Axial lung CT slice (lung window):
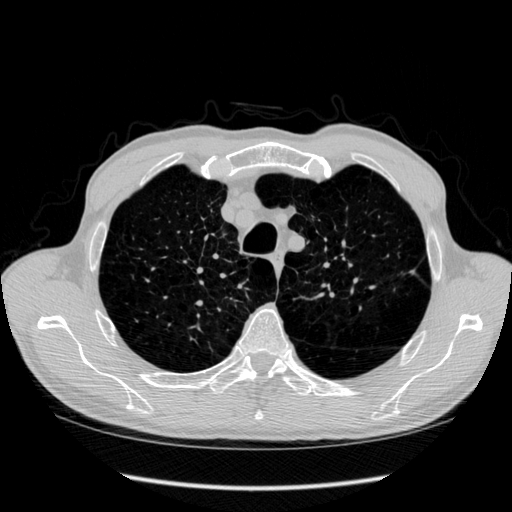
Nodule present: no